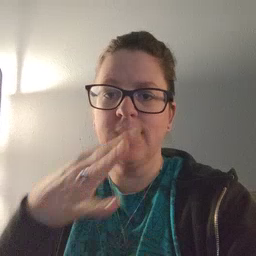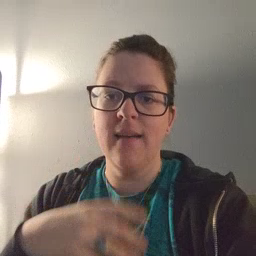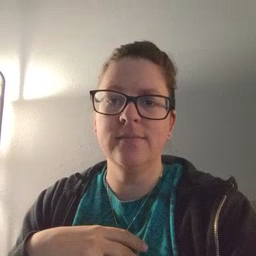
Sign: snack